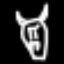
Label: angel